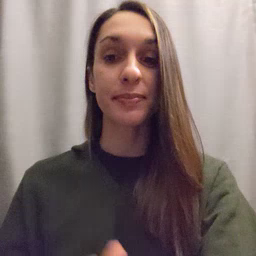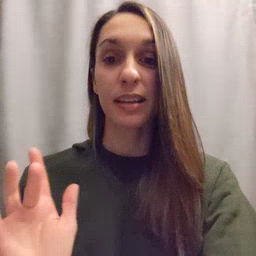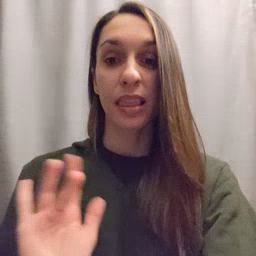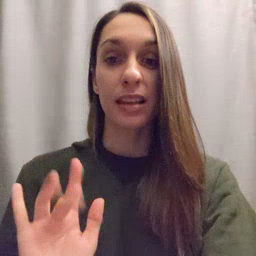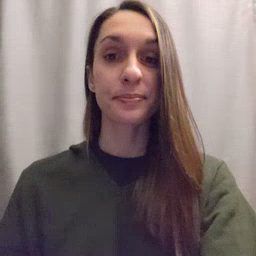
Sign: yucky